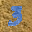
Label: 3